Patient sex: M
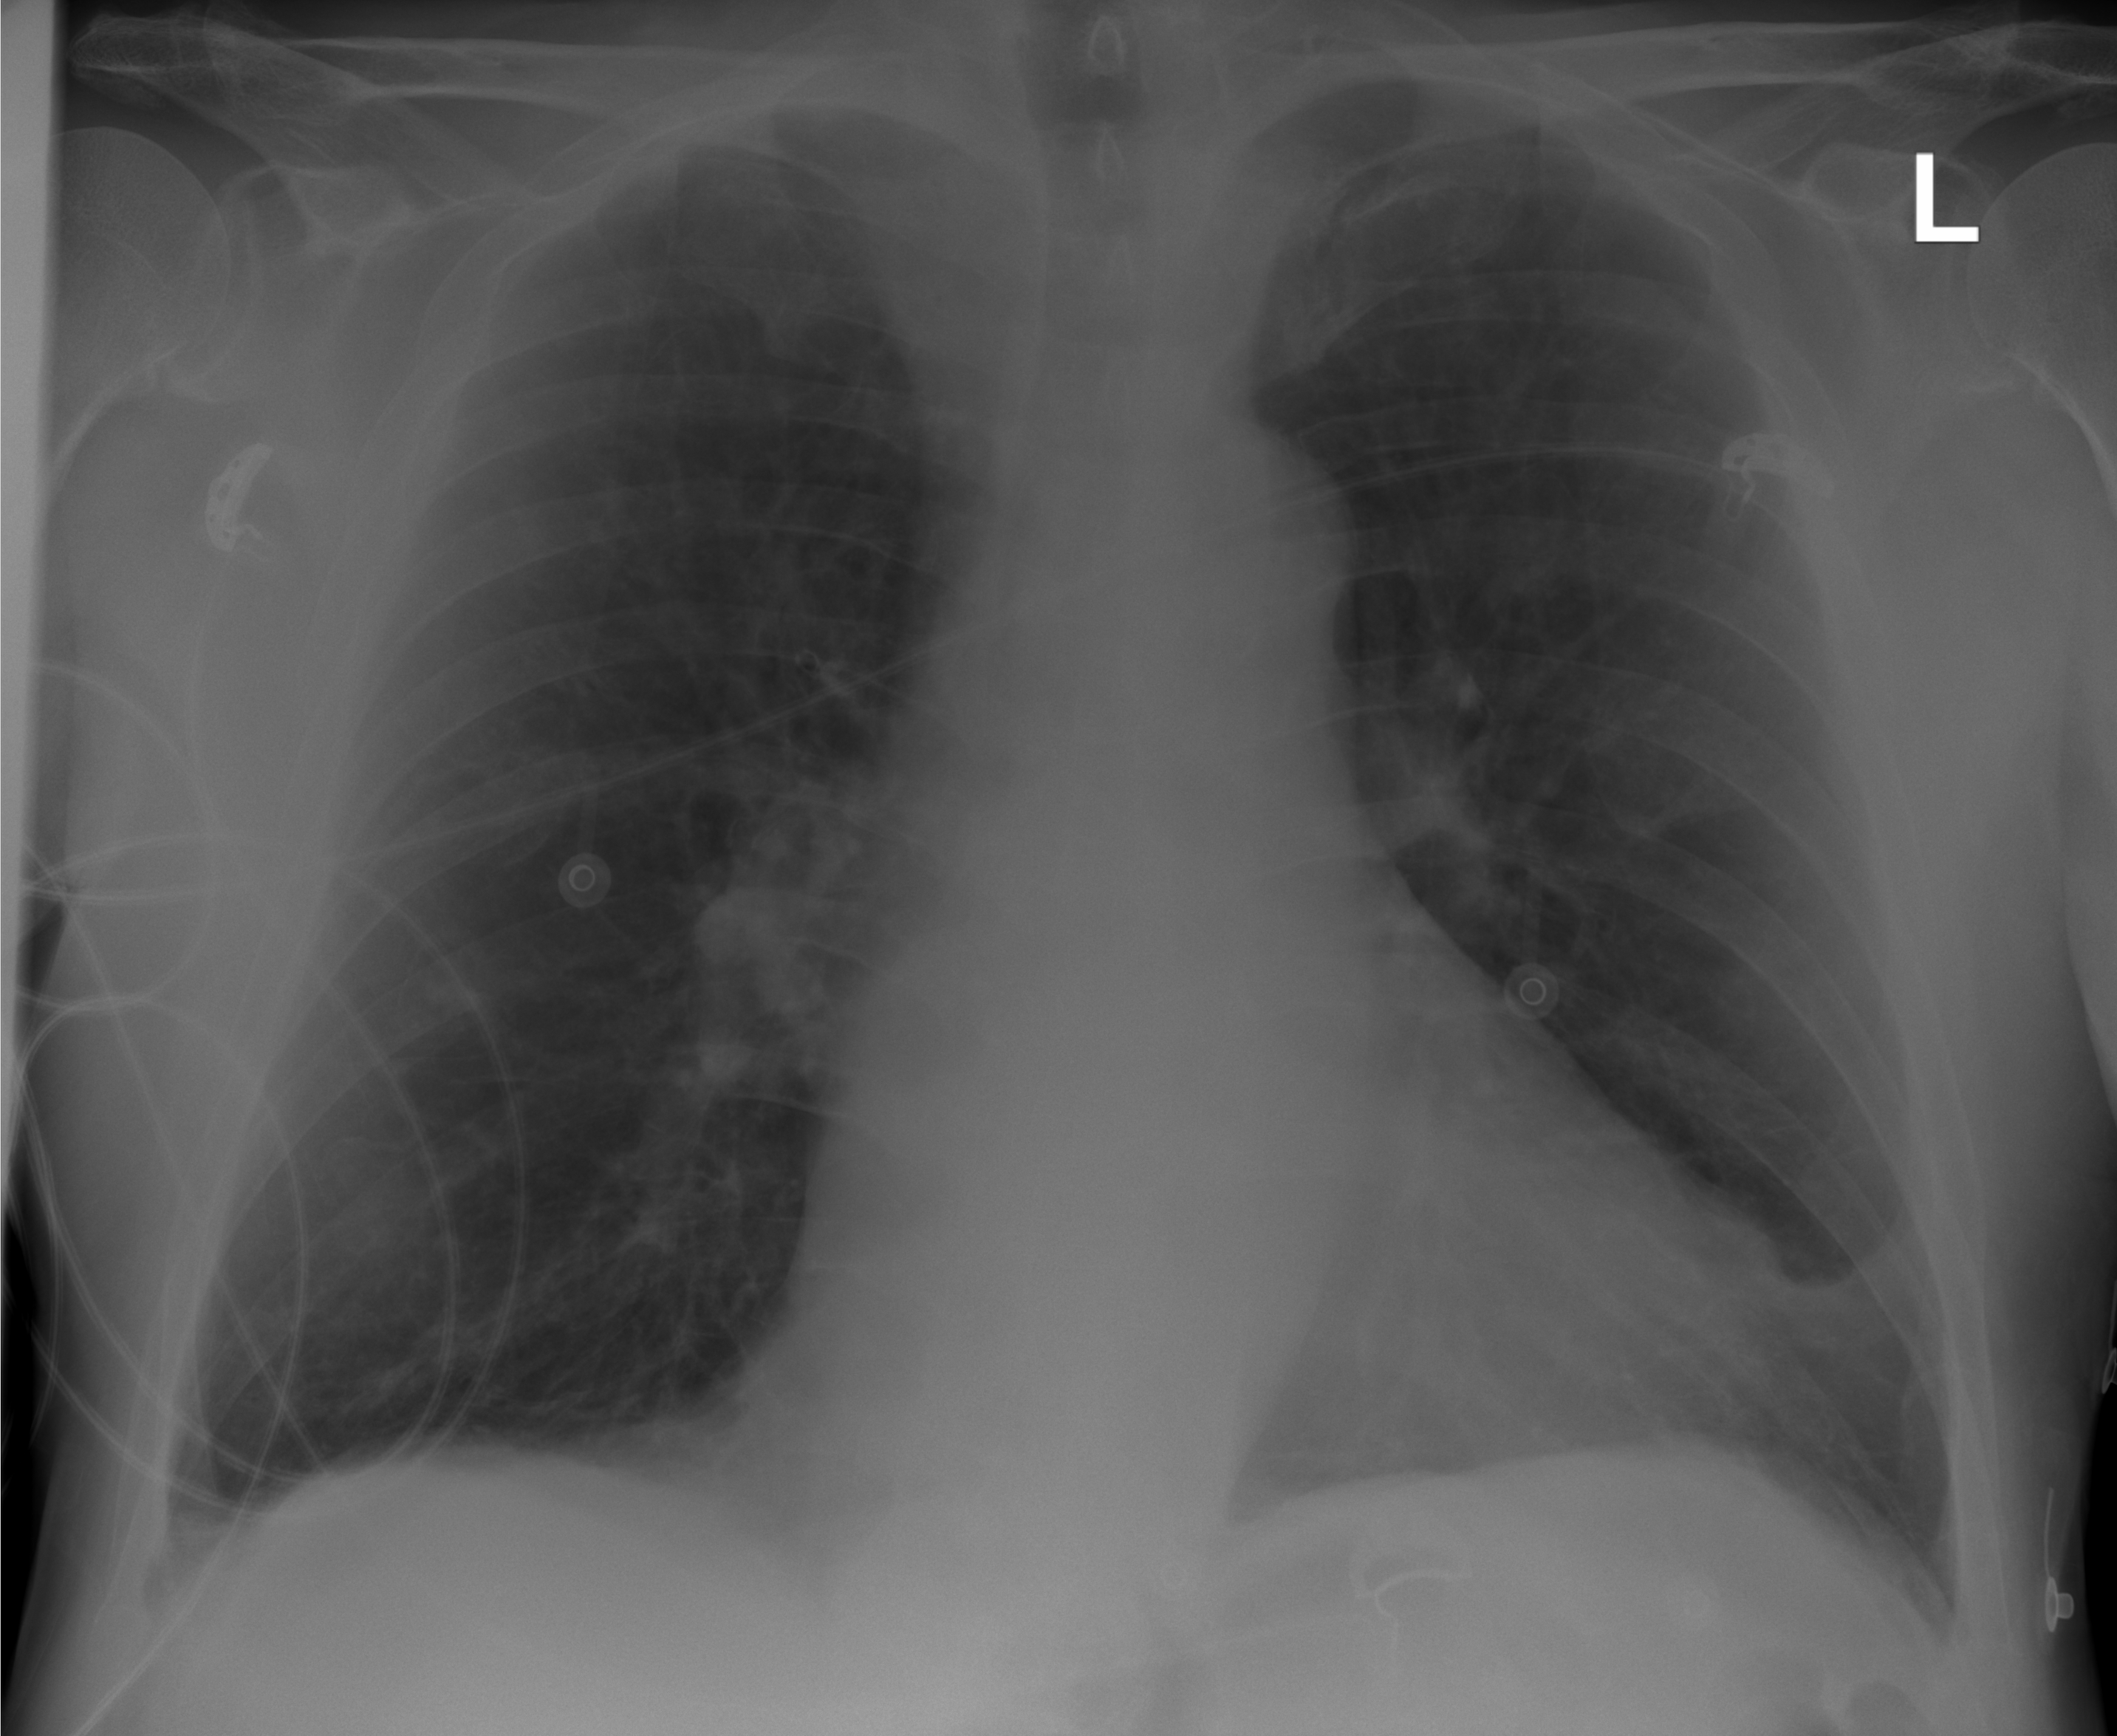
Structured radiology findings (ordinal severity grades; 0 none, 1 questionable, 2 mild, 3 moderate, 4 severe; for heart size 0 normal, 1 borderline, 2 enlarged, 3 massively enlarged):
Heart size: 1
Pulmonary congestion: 0
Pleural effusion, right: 2
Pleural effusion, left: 0
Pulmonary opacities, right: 0
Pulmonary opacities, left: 0
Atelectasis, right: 0
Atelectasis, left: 2